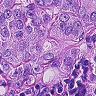
Metastatic tissue present: yes